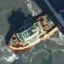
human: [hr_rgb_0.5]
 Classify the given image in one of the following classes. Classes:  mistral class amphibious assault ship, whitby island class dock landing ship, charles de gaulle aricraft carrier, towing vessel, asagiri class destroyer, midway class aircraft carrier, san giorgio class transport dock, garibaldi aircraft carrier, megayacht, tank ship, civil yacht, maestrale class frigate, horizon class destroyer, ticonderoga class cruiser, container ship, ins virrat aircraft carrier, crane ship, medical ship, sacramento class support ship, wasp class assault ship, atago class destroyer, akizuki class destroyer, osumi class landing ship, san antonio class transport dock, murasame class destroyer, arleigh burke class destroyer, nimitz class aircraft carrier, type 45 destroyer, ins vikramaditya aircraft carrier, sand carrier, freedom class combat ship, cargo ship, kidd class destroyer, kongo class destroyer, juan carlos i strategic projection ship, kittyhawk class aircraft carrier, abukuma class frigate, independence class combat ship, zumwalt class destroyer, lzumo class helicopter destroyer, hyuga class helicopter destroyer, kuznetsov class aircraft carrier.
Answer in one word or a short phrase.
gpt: Towing vessel